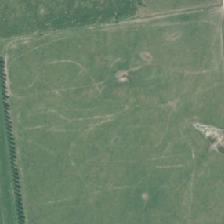
Land cover: high_producing_grassland